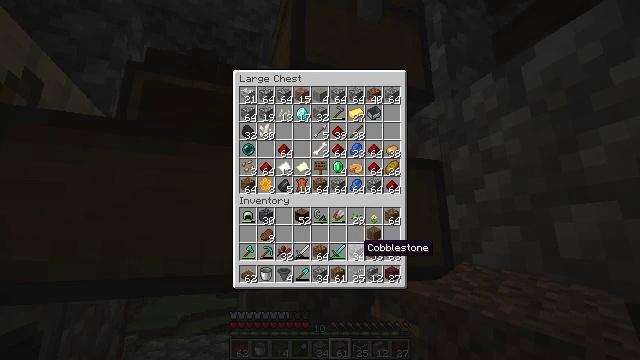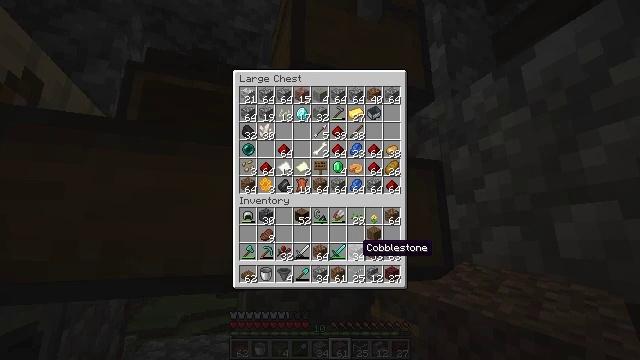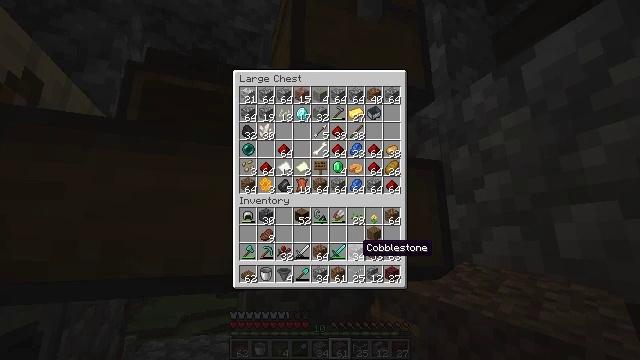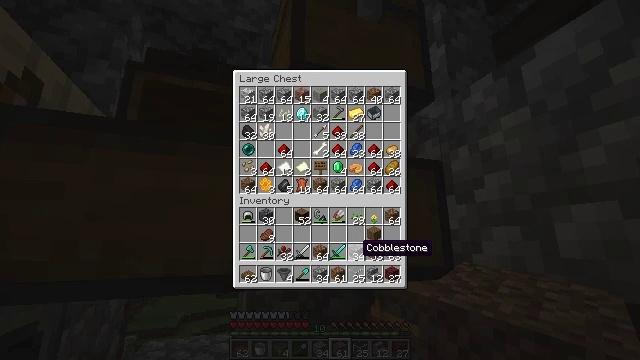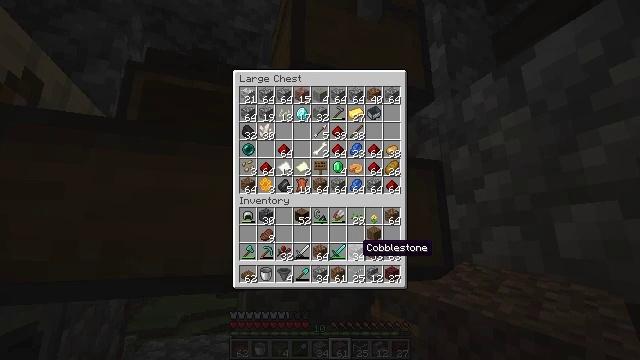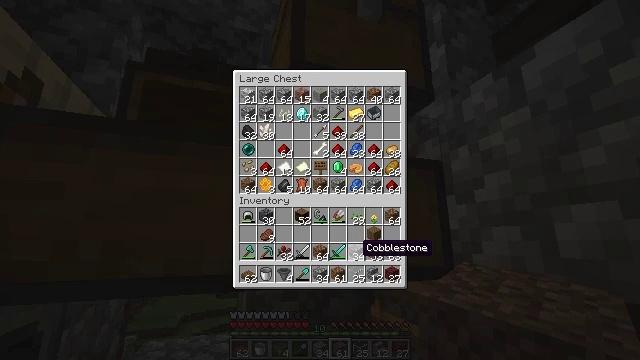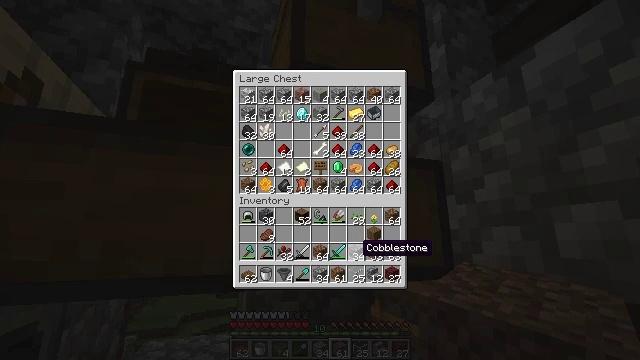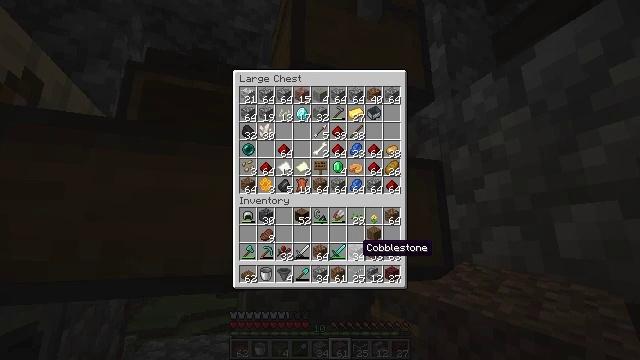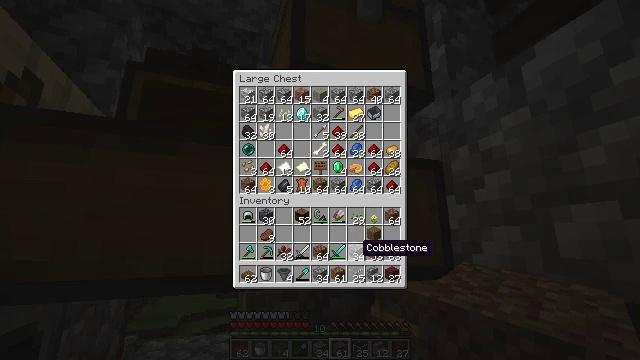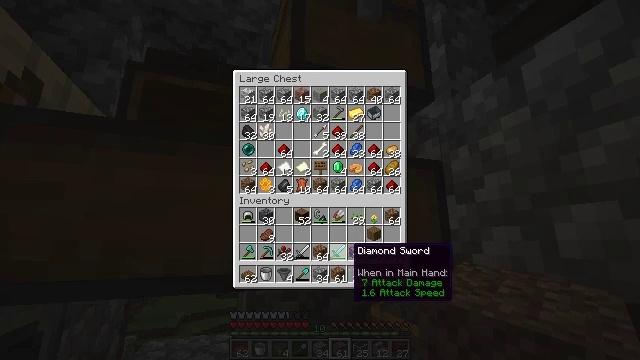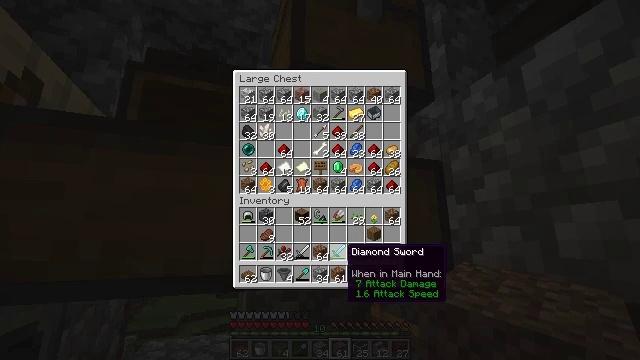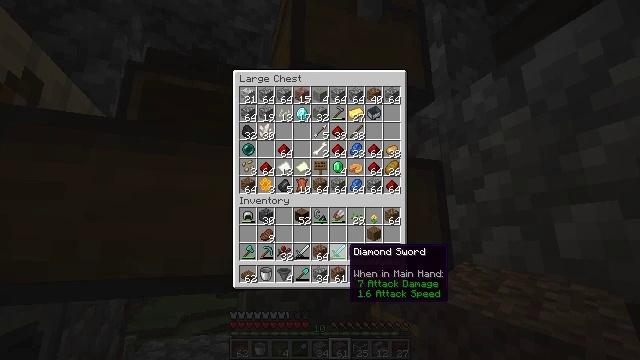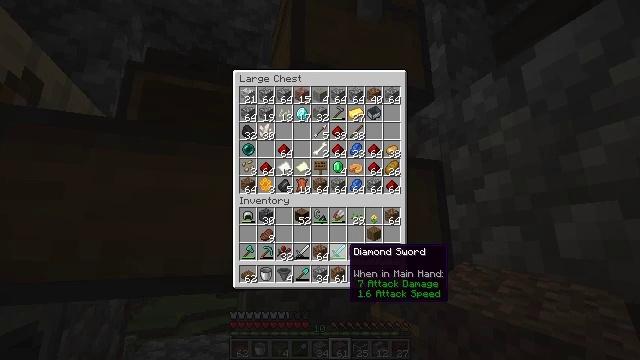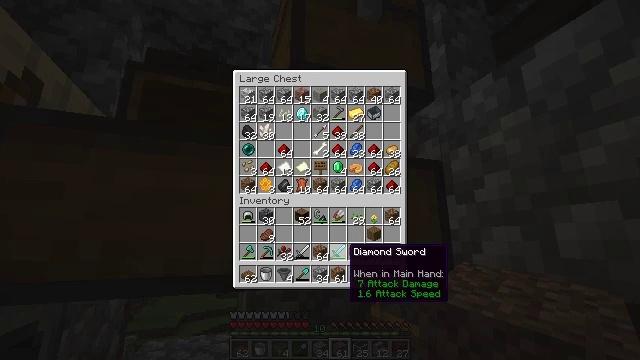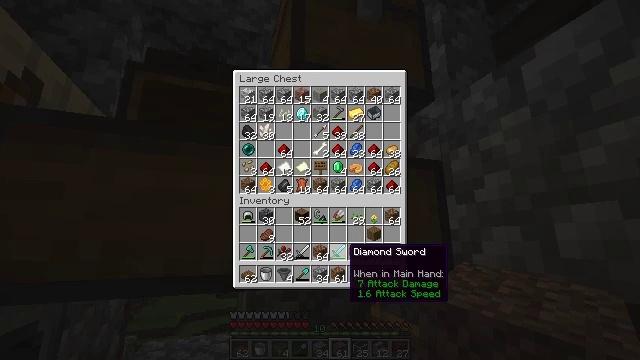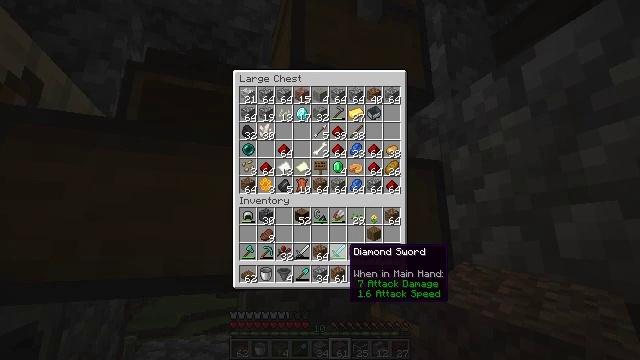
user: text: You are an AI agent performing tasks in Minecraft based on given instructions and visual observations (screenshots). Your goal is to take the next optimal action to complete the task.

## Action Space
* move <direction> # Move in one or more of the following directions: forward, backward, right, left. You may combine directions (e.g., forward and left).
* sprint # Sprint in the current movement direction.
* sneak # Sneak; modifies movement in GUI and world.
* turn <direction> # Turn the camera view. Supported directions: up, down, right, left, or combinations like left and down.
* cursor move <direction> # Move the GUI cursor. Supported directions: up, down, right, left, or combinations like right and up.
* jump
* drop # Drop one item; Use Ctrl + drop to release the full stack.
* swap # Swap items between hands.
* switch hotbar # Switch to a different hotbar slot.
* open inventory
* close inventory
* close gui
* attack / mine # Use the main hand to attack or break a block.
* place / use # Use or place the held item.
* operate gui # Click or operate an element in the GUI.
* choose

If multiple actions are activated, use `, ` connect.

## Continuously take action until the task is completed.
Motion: motion action
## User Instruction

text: Craft a cobblestone wall.
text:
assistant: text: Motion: no_op
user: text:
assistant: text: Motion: no_op
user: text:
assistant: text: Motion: no_op
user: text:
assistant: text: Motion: no_op
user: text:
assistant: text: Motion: no_op
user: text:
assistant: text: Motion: no_op
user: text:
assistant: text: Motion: no_op
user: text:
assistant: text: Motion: no_op
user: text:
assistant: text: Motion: cursor move left
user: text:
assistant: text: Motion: no_op
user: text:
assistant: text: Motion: no_op
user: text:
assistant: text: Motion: no_op
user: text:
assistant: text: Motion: no_op
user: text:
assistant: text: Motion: no_op
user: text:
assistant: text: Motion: no_op
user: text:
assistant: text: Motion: no_op
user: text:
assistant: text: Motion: no_op
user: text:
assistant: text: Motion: no_op
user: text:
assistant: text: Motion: no_op
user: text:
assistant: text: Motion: no_op
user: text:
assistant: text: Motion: no_op
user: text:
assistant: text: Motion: no_op
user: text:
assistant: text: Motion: no_op
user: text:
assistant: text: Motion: no_op
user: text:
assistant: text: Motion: no_op
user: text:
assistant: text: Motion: no_op
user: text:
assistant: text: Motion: no_op
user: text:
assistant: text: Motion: no_op
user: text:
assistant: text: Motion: no_op
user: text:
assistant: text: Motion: no_op